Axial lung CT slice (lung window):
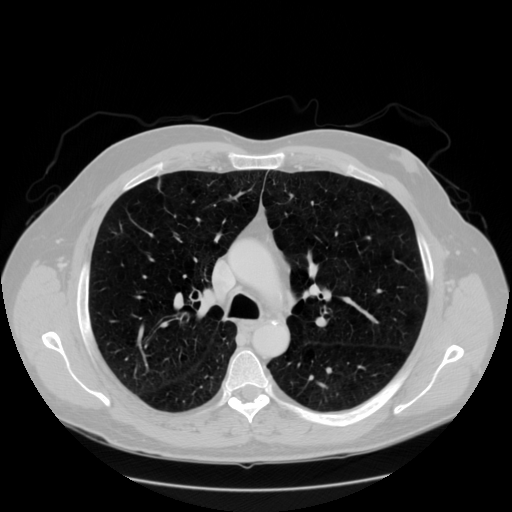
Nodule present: no